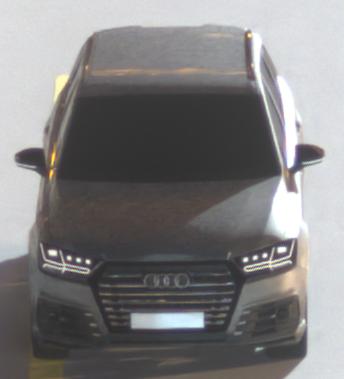
Make: Audi
Model: SQ7
Detailed model: -
Model produced from: 2016
Model produced until: 2018
Doors: 5
Color: gray
Road condition: dry road
Daytime: night
Contrast: high contrast